Fundus camera: zeiss
Shooting center: midpoint
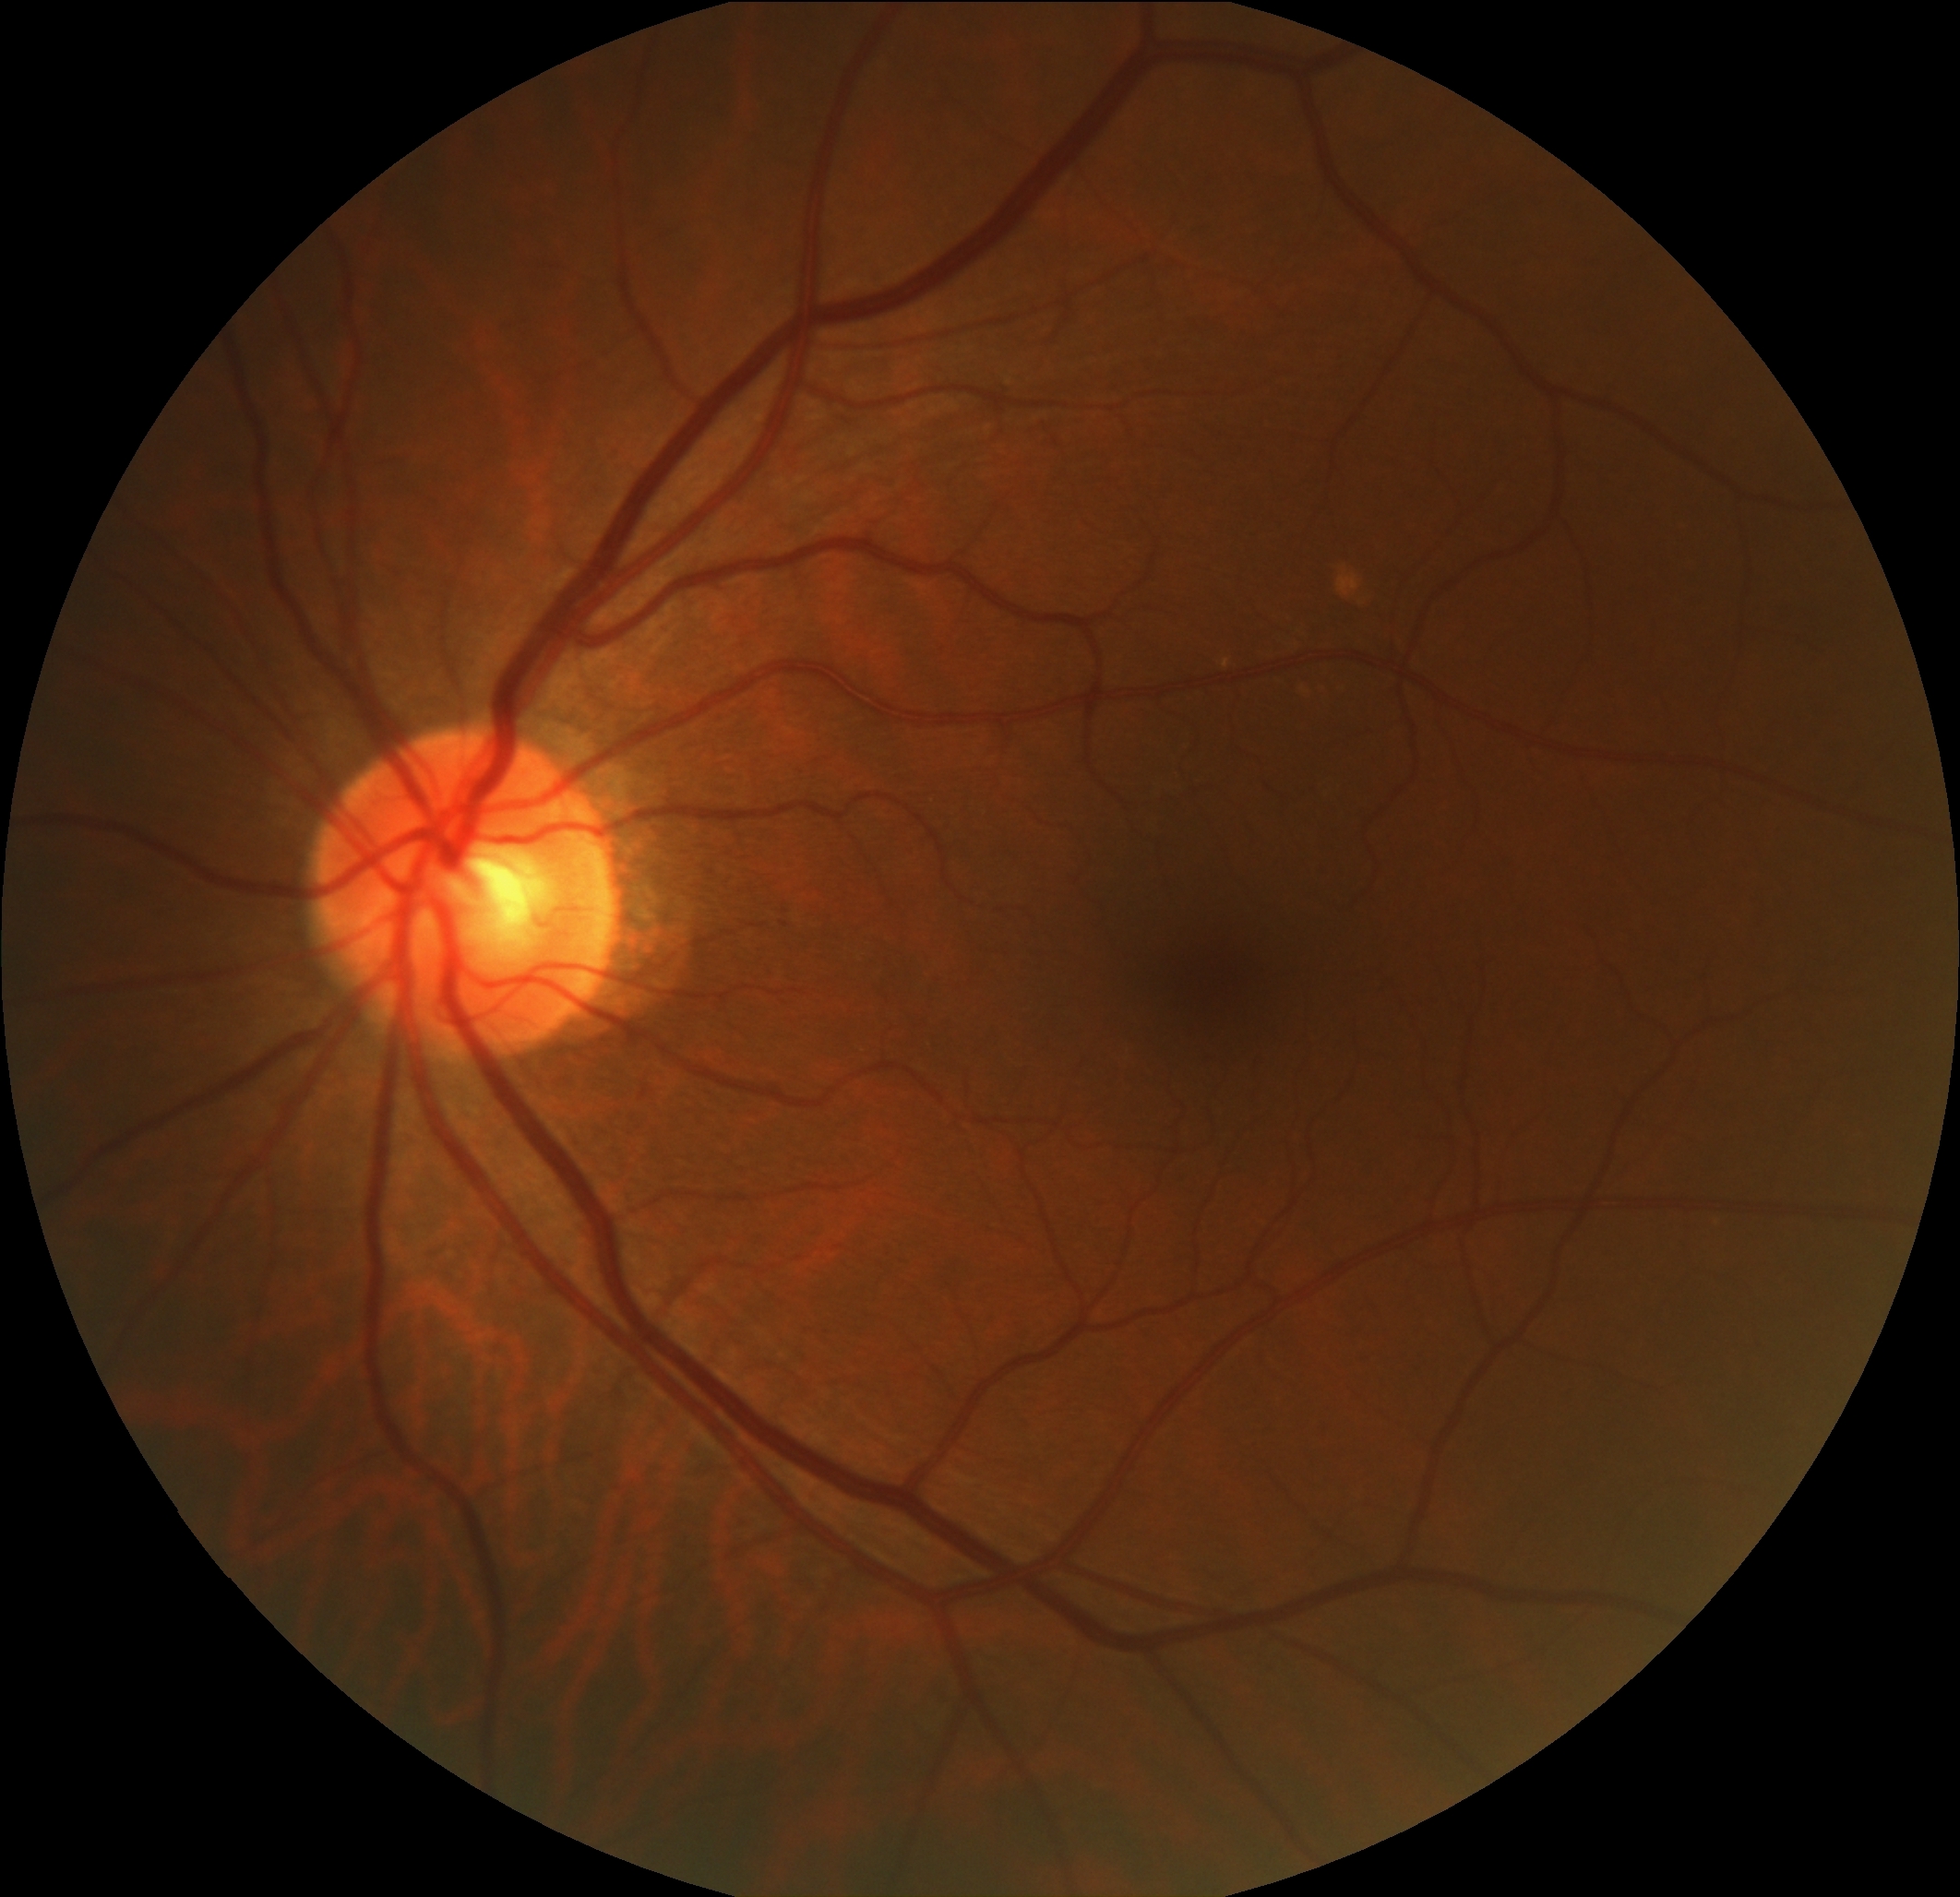
Pathologic myopia: no
Patchy retinal atrophy: present
Retinal detachment: absent